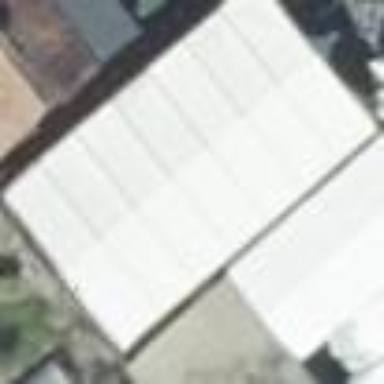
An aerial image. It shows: Flat roofed building with silver coloring.